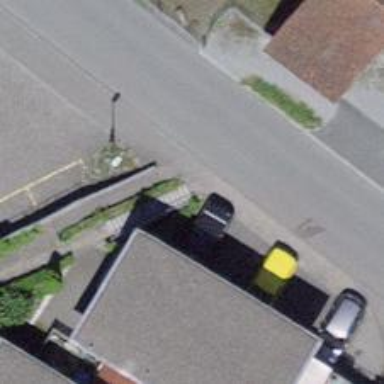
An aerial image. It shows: Road with steps.